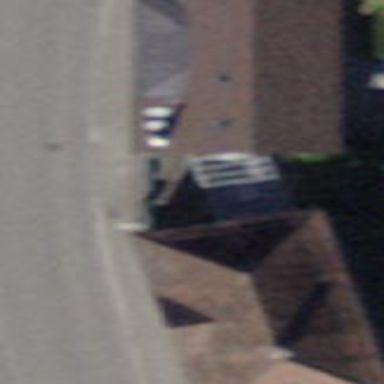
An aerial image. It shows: Gabled roofed house.